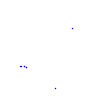
Particle: kaon